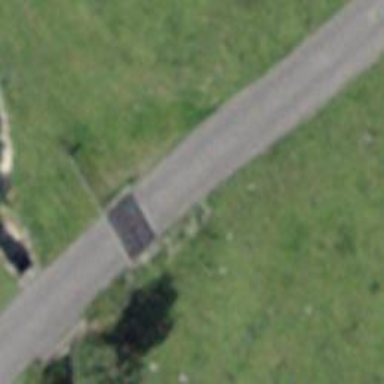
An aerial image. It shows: Cattle grid barrier.